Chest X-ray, PA view. Patient: 21 years old, sex F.
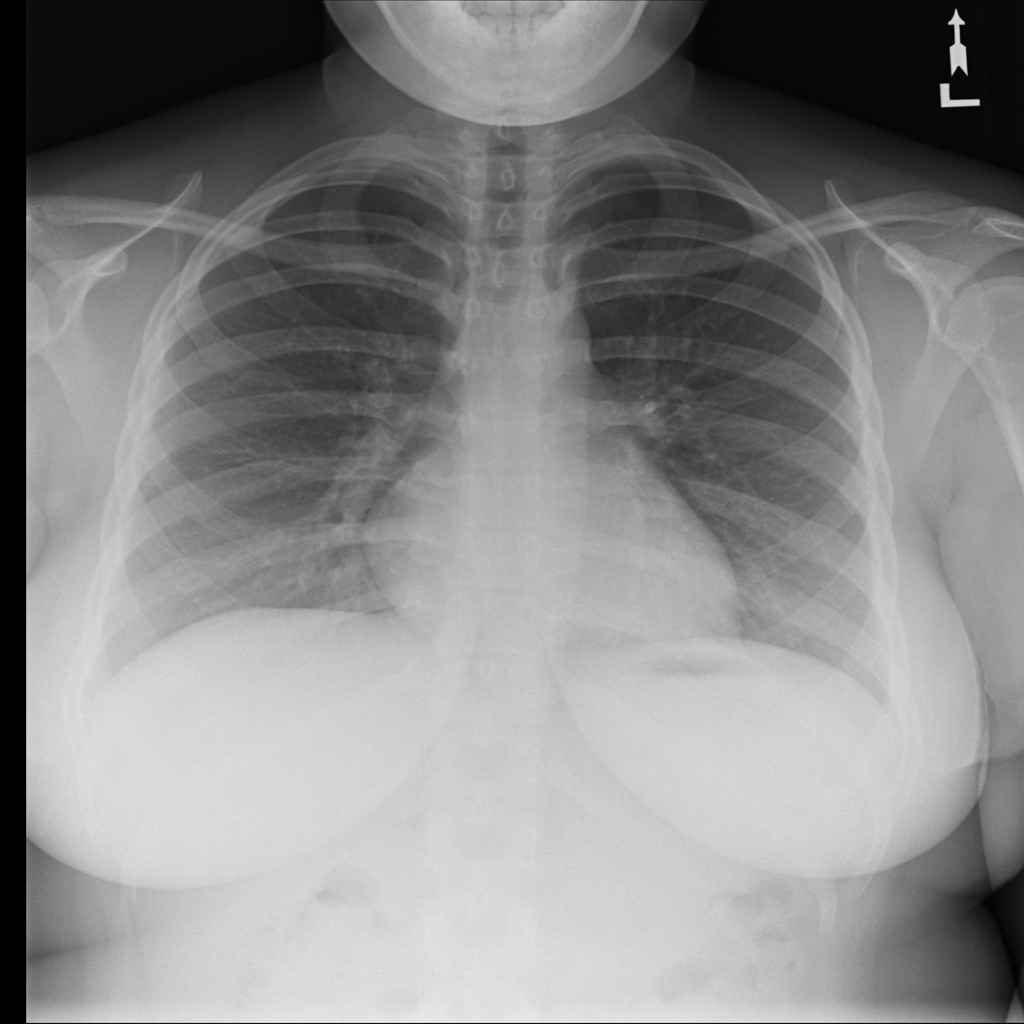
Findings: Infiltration